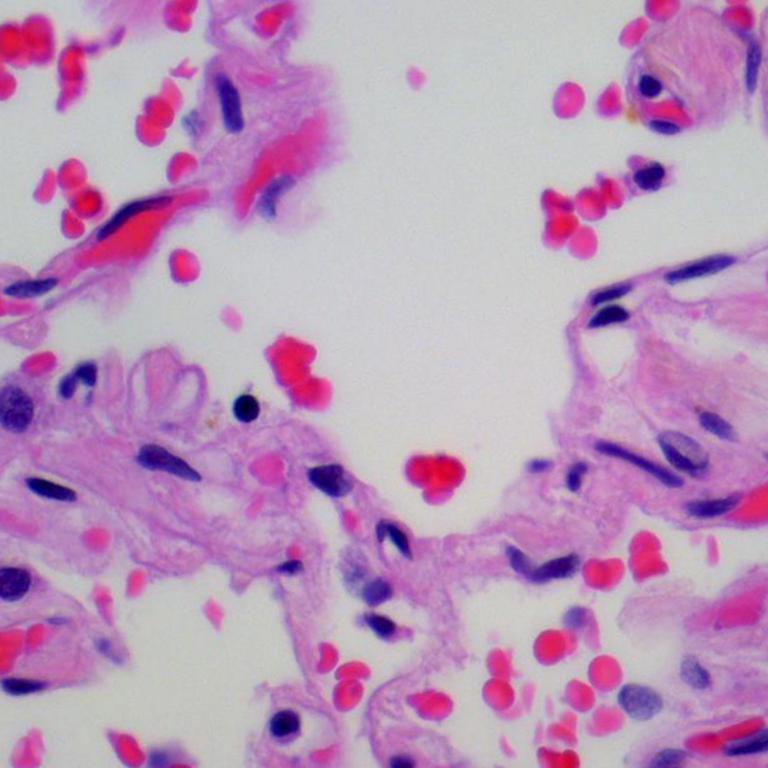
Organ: lung
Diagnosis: benign